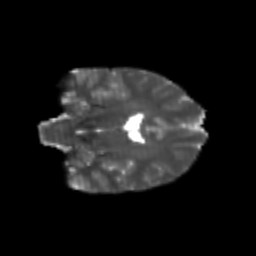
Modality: T2w
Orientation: coronal
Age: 25
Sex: female
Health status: healthy
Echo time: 0.074 s